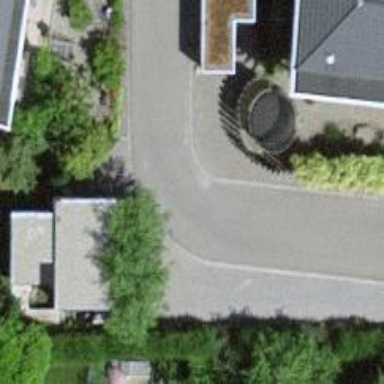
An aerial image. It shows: Residential road with asphalt surface.